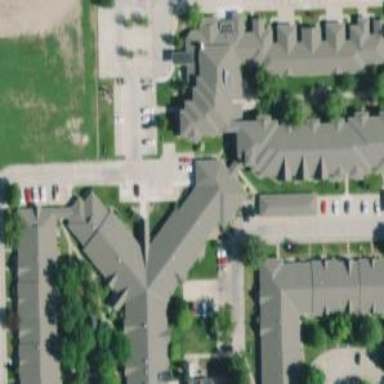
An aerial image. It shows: Nursing home.